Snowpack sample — Buffalo Mountain, Silverthorne, Colorado, USA (2/22/26, 2:02 PM MST)
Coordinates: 39.622, -106.113
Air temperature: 33 °F
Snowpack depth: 63 cm
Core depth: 40 cm
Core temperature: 26.6 °F
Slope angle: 11°, slope face: 116°
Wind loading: low
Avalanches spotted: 0
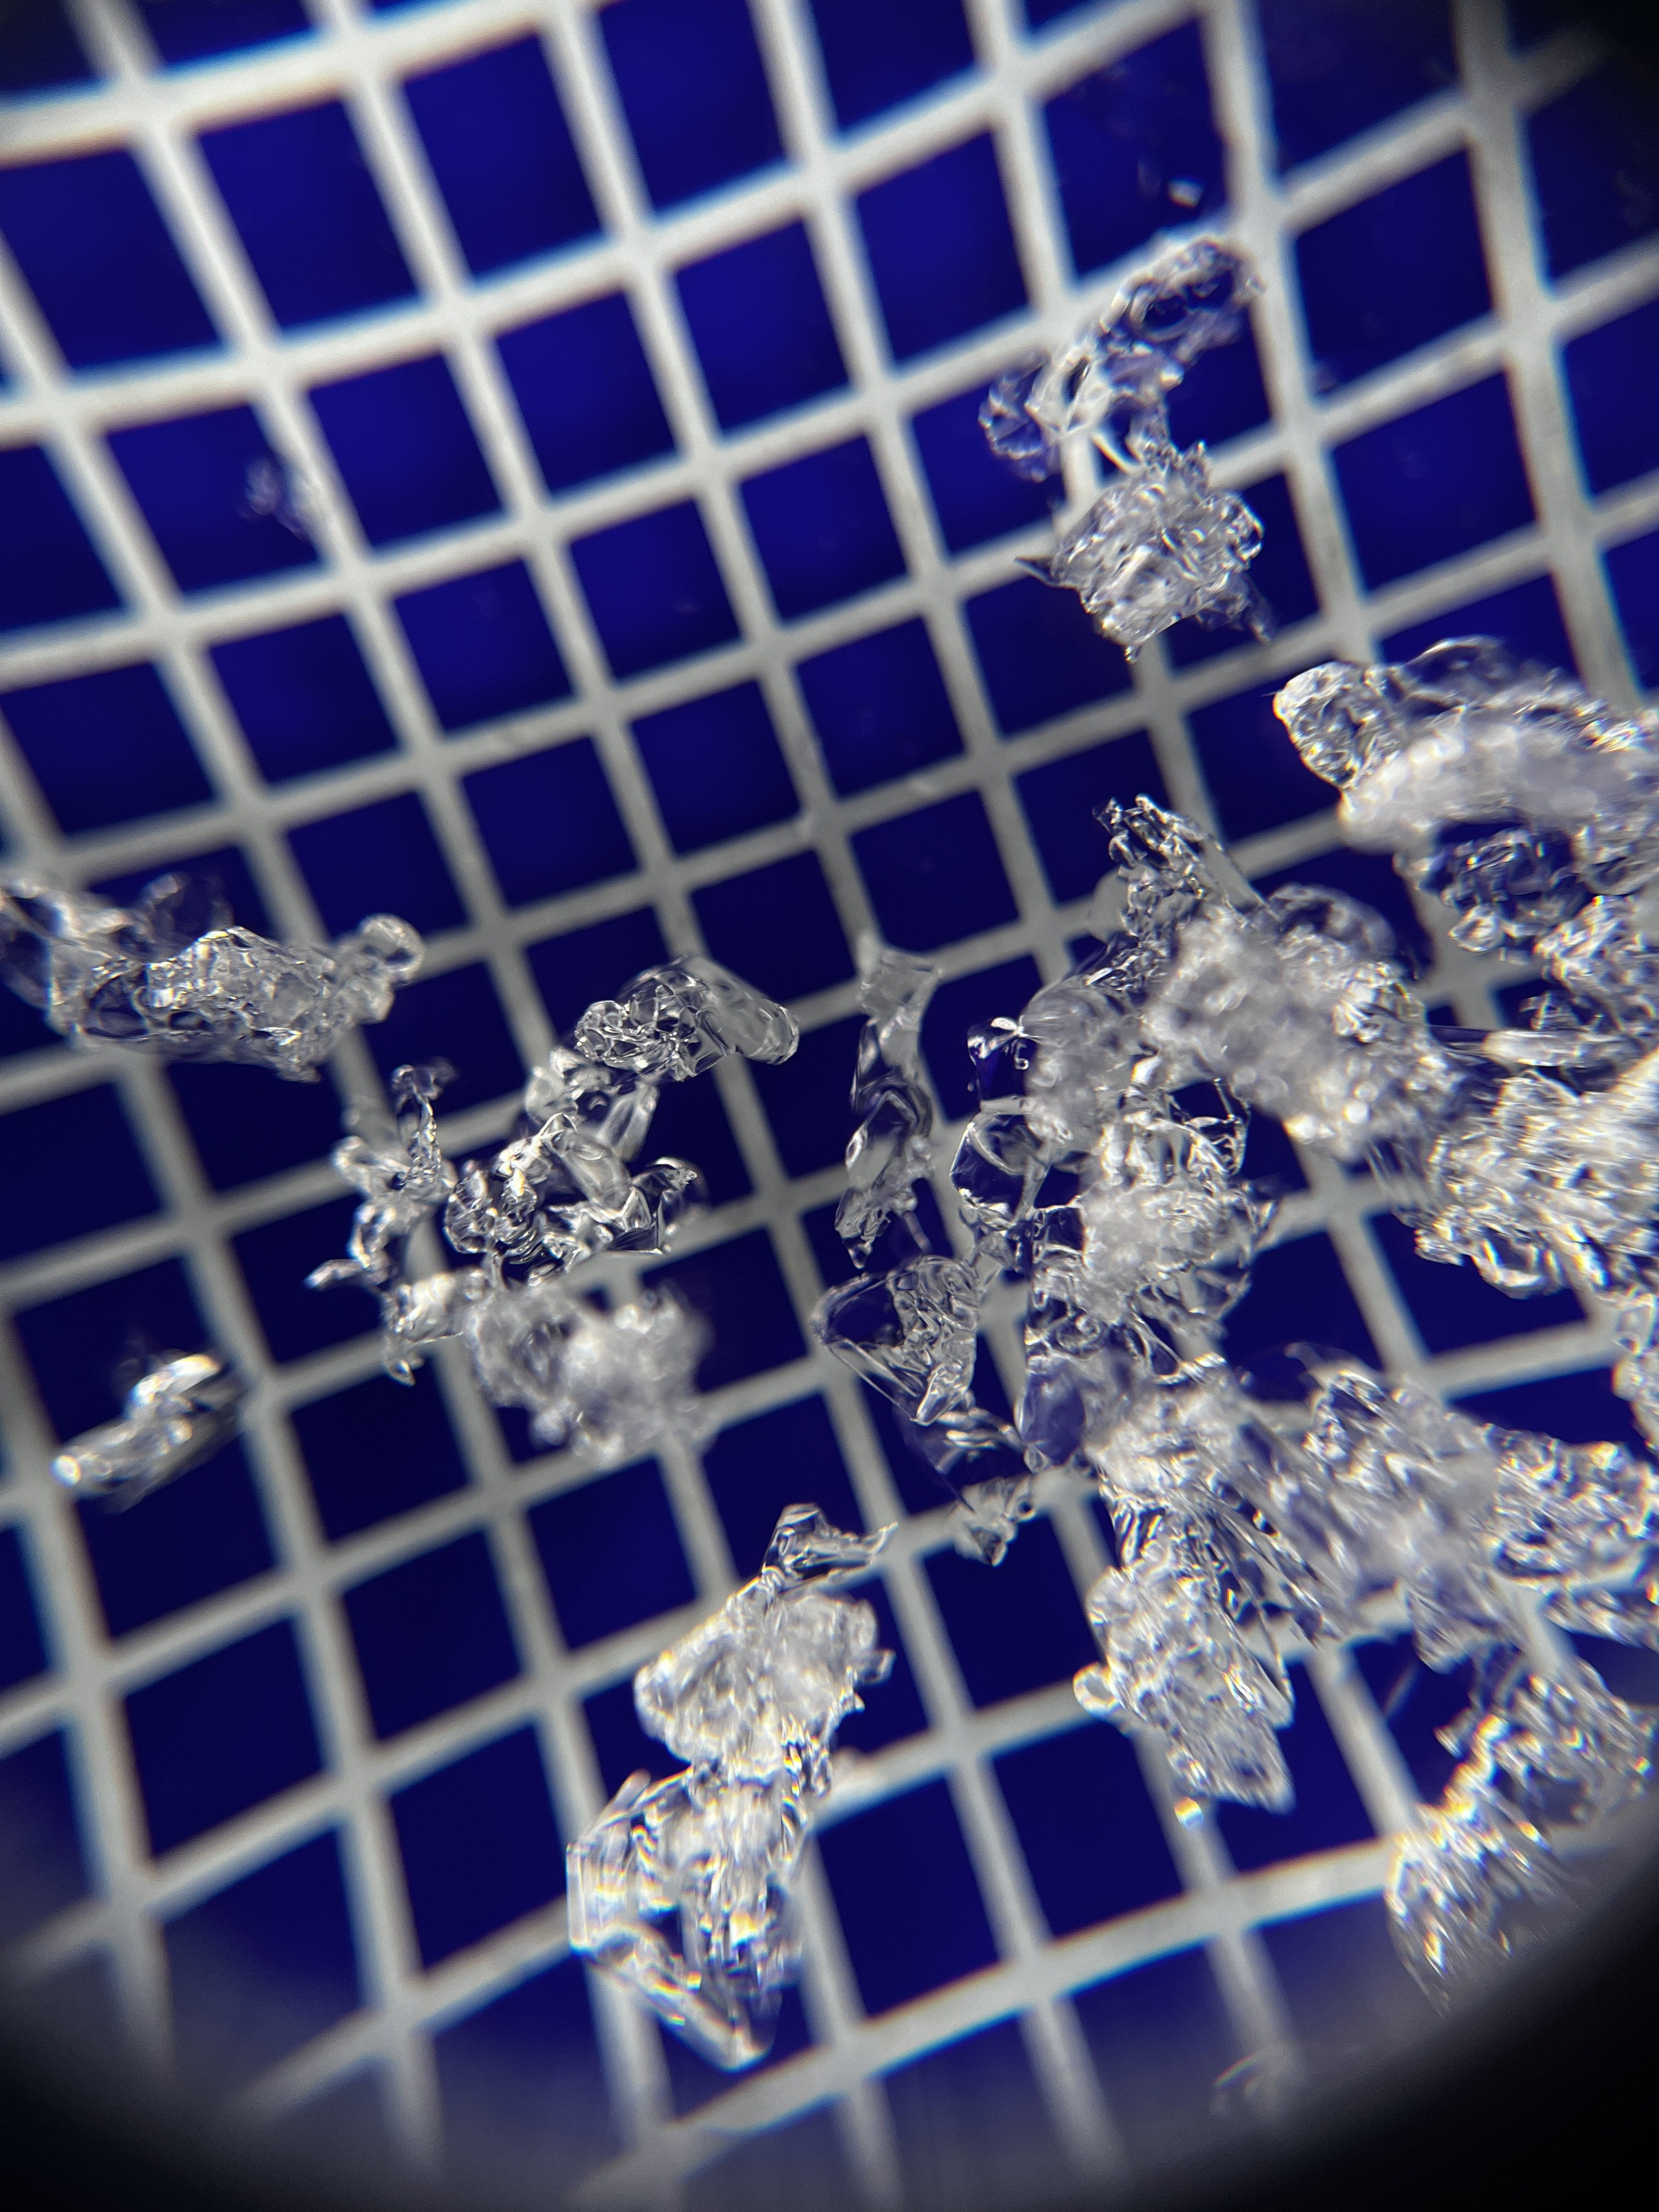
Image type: magnified_profile
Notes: In a firebreak similar to site 1, minimal wind loading with no spotted avalanches (not many faces in view though)